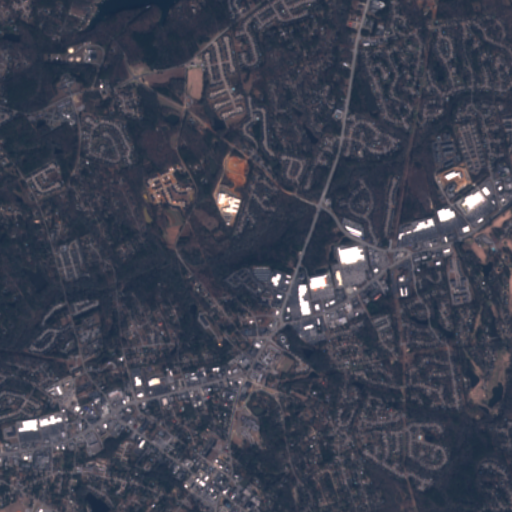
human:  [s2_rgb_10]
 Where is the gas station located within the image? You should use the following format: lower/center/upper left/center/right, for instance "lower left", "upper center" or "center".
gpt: The gas station is located in the lower center of the image.
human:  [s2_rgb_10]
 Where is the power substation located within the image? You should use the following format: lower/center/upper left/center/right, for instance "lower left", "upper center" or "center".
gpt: The power substation is located in the lower center of the image.
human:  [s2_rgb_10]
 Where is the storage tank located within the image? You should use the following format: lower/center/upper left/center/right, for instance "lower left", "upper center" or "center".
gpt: The storage tank is located in the upper left of the image.
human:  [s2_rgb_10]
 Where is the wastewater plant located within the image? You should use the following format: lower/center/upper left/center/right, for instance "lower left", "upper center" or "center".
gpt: The wastewater plant is located in the upper left of the image.
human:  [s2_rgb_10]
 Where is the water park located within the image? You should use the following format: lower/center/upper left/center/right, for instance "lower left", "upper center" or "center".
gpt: The water park is located in the lower left of the image.
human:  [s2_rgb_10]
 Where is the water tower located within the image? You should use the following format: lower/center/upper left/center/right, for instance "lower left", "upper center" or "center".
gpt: The water tower is located in the lower left of the image.
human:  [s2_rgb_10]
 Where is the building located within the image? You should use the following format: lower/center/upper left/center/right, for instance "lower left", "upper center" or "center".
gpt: There is no building in the image.